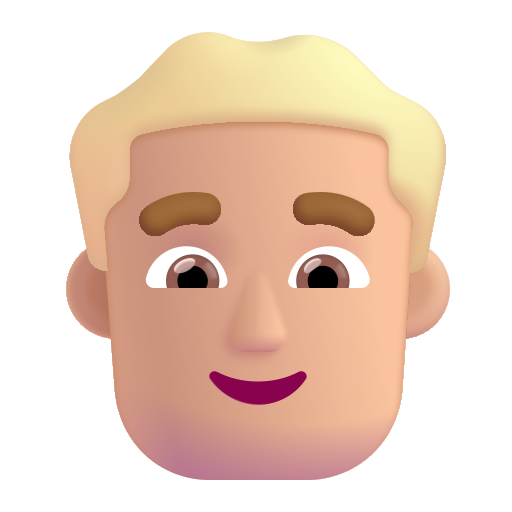
man color  light